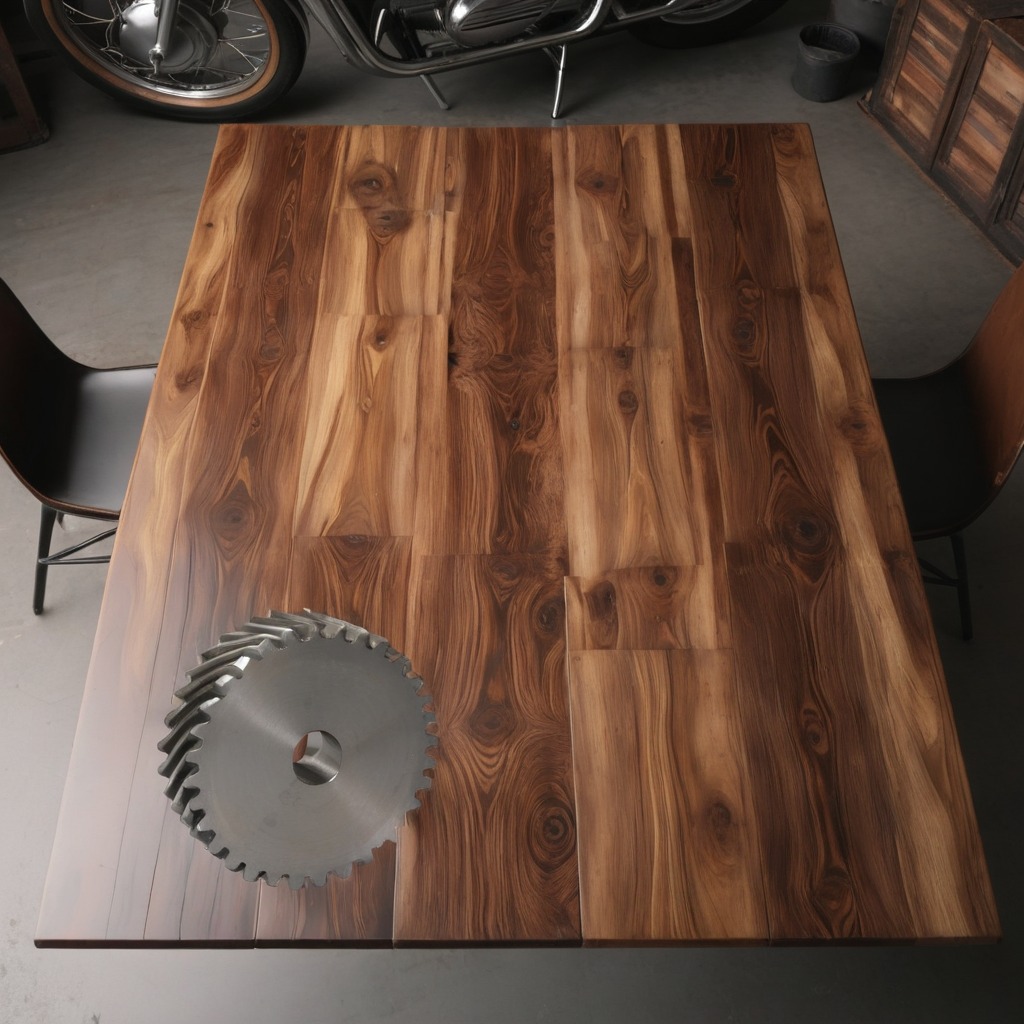
A steel gear with teeth is lying on the wooden table.